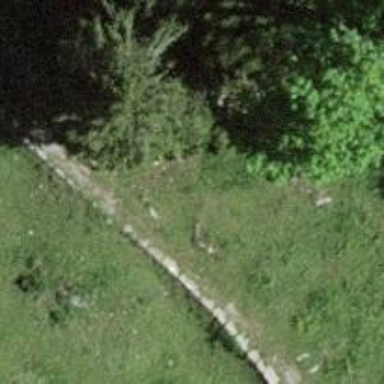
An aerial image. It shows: Bench for seating.